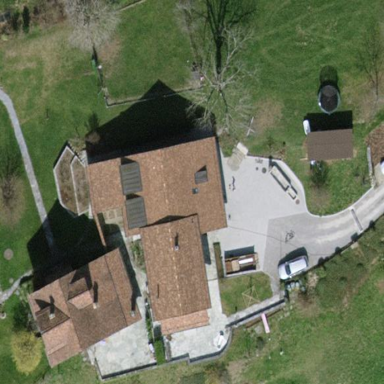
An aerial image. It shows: Simple house.